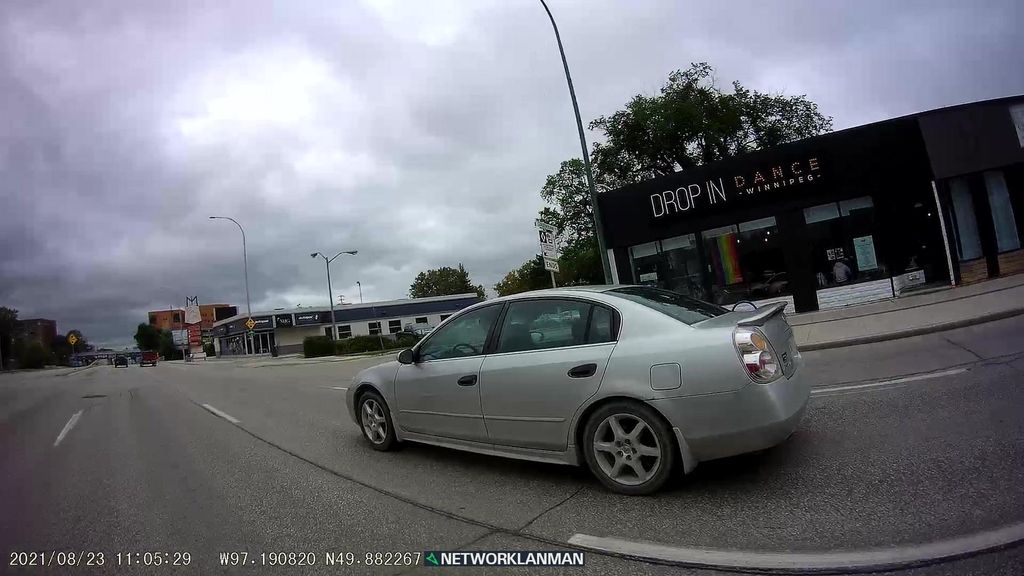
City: winnipeg